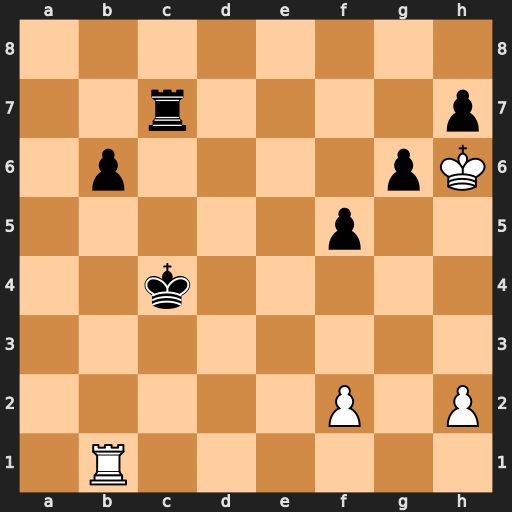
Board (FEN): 8/2r4p/1p4pK/5p2/2k5/8/5P1P/1R6
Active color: w
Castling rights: -
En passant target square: -
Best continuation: Rc1+ Kd3 Rxc7